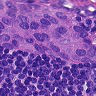
Metastatic tissue present: yes